Field crop: tomato
Growth stage: 1
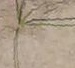
Species: cyperus